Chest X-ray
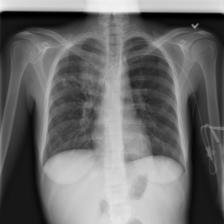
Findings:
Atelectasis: negative
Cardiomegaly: negative
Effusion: negative
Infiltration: positive
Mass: positive
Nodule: negative
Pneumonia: negative
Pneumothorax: negative
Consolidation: negative
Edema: negative
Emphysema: negative
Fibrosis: negative
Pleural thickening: negative
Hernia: negative